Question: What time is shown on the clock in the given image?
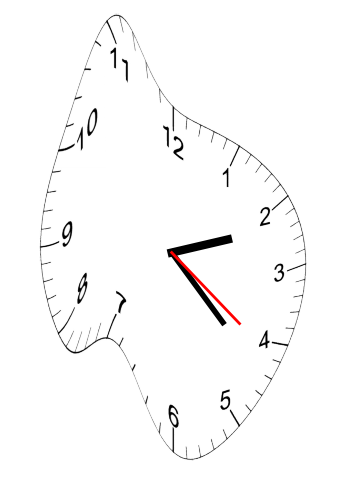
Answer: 02:22:21